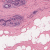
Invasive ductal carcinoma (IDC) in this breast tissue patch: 0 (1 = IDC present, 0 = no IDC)